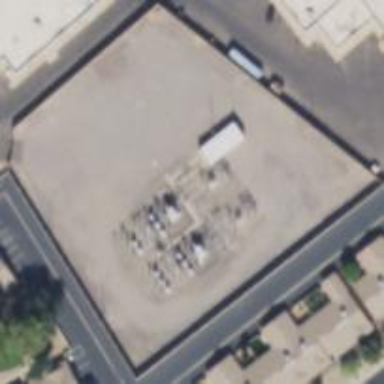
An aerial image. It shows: Distribution level power substation enclosed by wall.